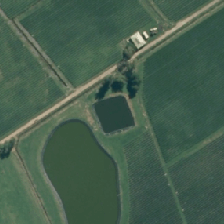
Land cover: lake_pond